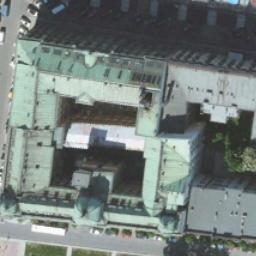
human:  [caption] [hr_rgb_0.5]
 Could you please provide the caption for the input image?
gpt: The church with a tower and the rest of the church has some sloping roofs .

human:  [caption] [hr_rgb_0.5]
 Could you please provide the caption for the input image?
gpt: There is a church with a blue roof .

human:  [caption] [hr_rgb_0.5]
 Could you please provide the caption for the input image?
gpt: This is a church with a blue roof .

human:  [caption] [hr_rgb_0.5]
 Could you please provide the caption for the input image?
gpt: A cathedral with a cyan roof, The main house in the middle of the church has several round roofs, And there are many trees and parked vehicles around the church .

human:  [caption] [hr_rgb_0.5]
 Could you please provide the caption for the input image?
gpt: Many cars are near the church .